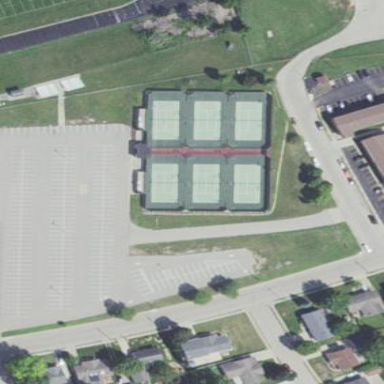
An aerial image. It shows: Sports centre with focus on tennis.